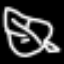
Label: leaf